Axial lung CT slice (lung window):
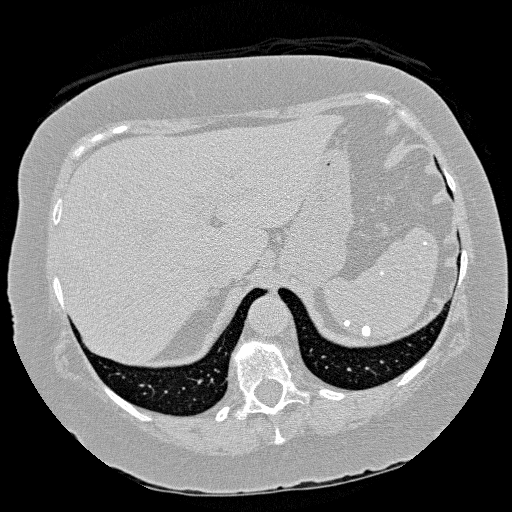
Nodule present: no